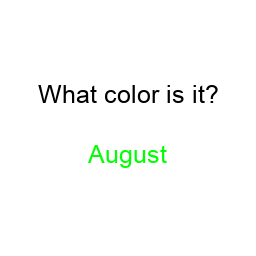
Color: lime
Background color: white
Question text color: black